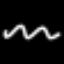
Label: squiggle